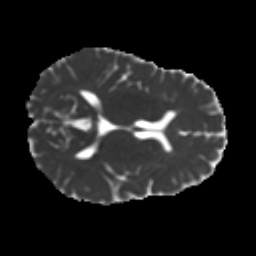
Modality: MD
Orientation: axial
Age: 32
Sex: female
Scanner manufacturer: ge
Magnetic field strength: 3 T
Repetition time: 7.8 s
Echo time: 0.0608 s